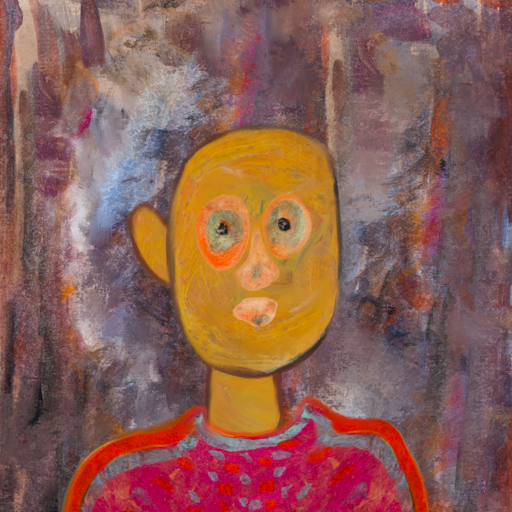
Background: Hypocrite, Head And Neck Front: After_Raid, Face Front: Childish, Bust: Sisters, Hair Front: Blank, Head Accessory: Blank, Second Necklace: Blank, Necklace: Blank, Baby: Blank